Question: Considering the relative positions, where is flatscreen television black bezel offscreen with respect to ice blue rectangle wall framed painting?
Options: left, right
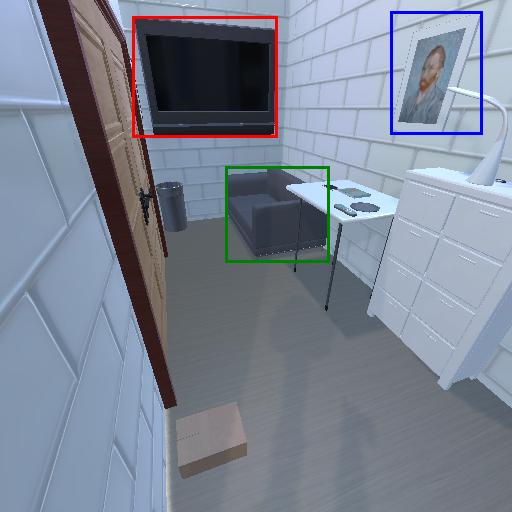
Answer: left